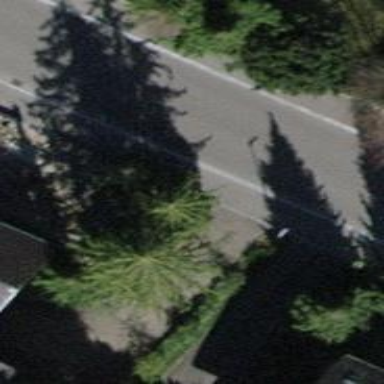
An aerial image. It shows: Sidewalk along the footway.